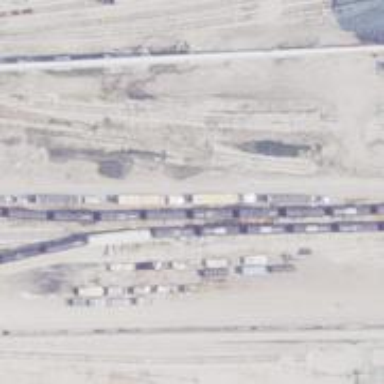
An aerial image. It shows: Railway yard in service.